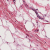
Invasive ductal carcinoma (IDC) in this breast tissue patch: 0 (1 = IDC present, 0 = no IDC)